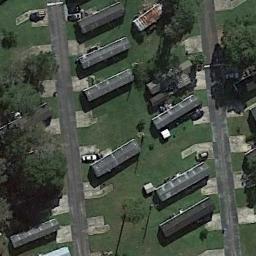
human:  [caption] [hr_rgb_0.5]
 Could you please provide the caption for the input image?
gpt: There are three rows of mobile homes .

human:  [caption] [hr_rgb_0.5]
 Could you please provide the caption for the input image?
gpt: Many buildings are in the mobile home park .

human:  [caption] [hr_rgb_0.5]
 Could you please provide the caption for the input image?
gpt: The mobile home park is on the grass next to the road .

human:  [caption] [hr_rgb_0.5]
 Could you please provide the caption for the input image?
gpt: The mobile home park has some mobile homes and trees on the grass .

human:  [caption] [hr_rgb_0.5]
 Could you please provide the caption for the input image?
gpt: There are some black buildings on green lawns in the mobile home park .